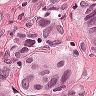
Metastatic tissue present: yes